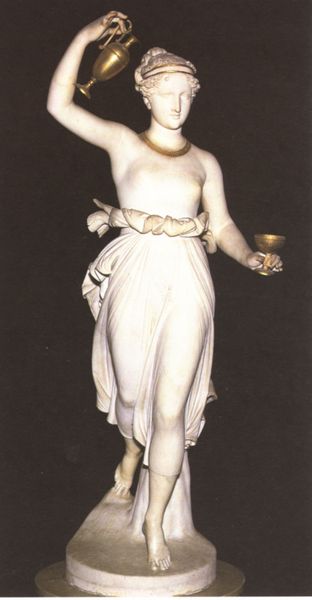
Titel: Hebe
Künstler: Antonio Canova
Schlagwörter: nackt, frau, marmor, stein, kelch, stoff, skulptur, göttin, diana, mamor, trinkbecher, göttin statuette, weinamphore, weingefäß